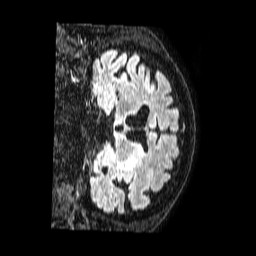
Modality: FLAIR
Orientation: coronal
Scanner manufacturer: philips
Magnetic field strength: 1.5 T
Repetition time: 4.8 s
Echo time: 0.3 s